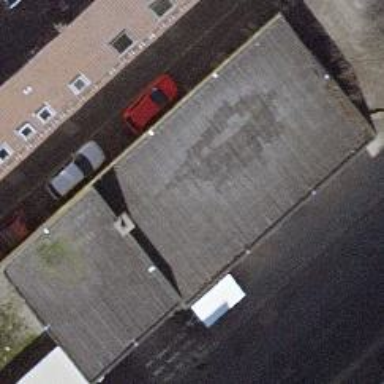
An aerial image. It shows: Building housing car repair shop.